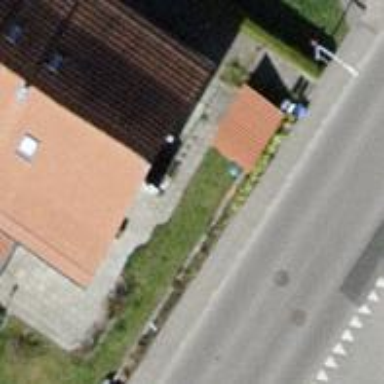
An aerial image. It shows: Semi-detached house with gabled roof.